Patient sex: F
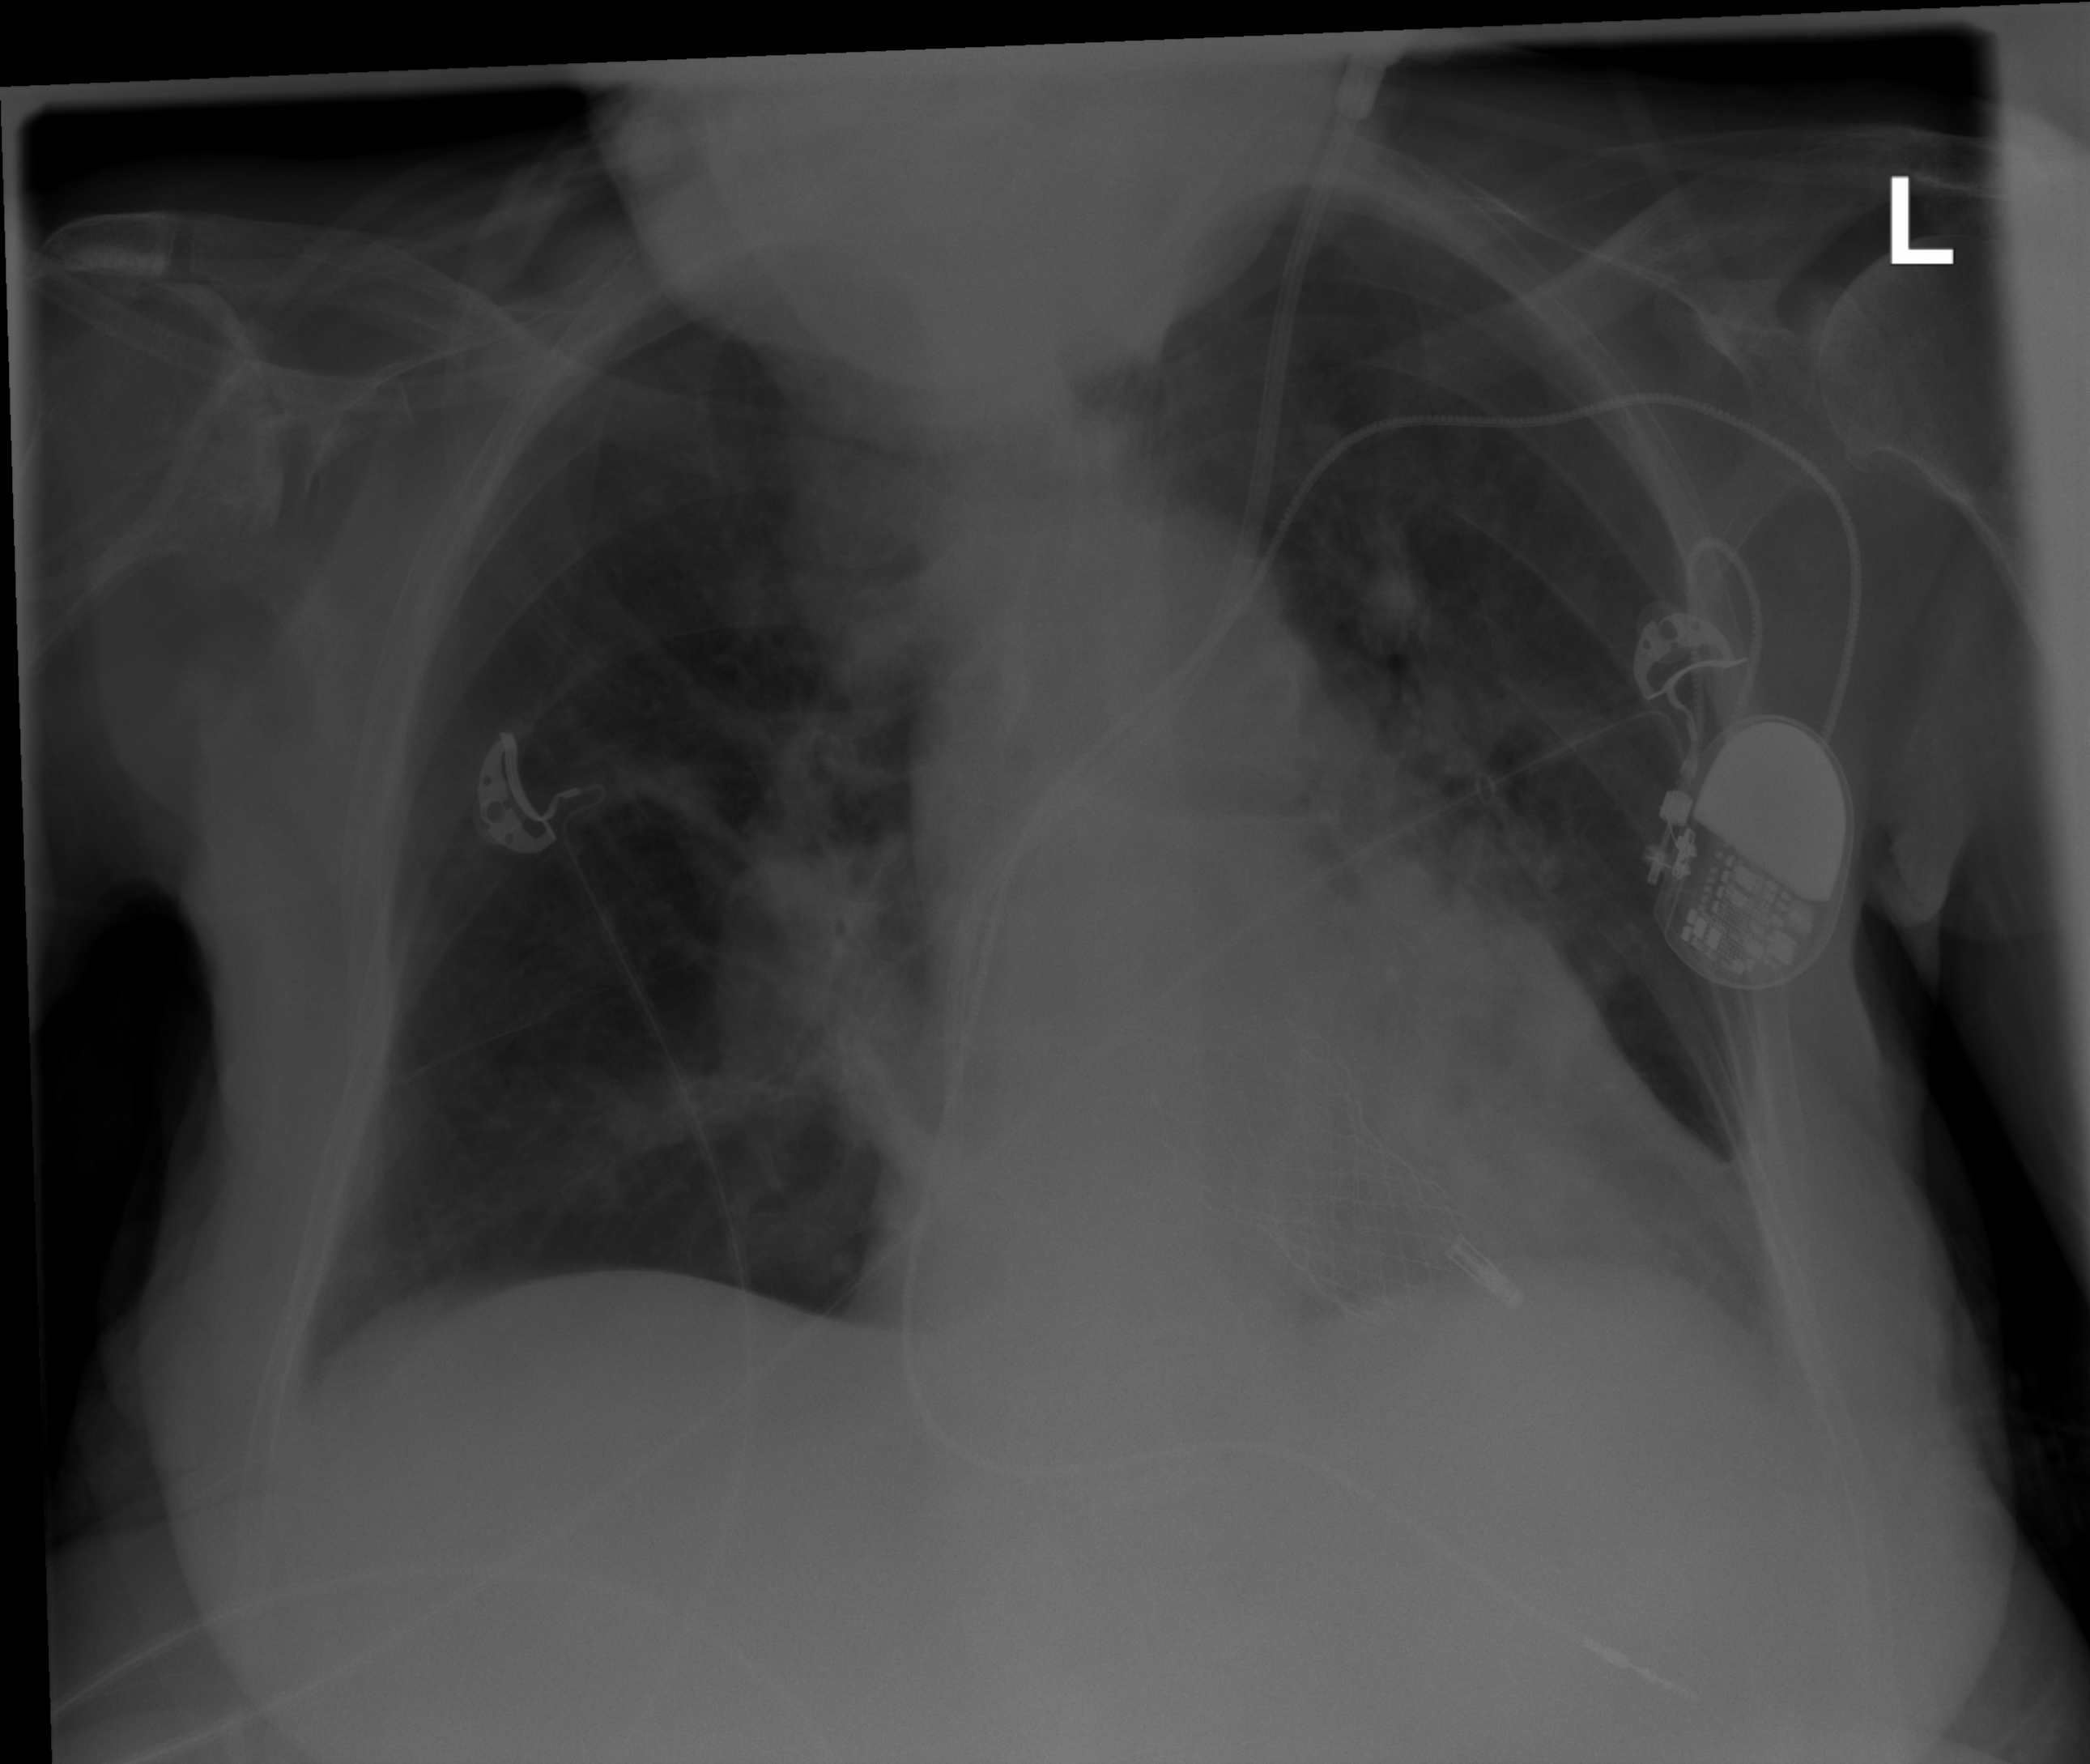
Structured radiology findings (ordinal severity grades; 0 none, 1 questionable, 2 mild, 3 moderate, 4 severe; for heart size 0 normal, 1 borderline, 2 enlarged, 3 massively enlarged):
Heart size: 2
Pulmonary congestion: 0
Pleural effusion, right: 0
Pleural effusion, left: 1
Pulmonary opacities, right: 0
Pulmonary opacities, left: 2
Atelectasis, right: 2
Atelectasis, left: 2